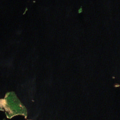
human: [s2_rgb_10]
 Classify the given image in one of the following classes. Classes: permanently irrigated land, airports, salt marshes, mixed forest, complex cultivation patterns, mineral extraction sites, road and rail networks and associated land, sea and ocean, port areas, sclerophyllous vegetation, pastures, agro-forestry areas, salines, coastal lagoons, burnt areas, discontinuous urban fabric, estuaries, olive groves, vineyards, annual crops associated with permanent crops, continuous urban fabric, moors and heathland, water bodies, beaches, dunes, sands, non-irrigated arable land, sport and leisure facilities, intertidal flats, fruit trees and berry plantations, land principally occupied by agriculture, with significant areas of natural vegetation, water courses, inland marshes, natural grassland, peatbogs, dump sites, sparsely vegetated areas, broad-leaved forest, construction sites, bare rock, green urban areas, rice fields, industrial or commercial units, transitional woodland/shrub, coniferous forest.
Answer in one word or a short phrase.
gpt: water bodies